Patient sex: F
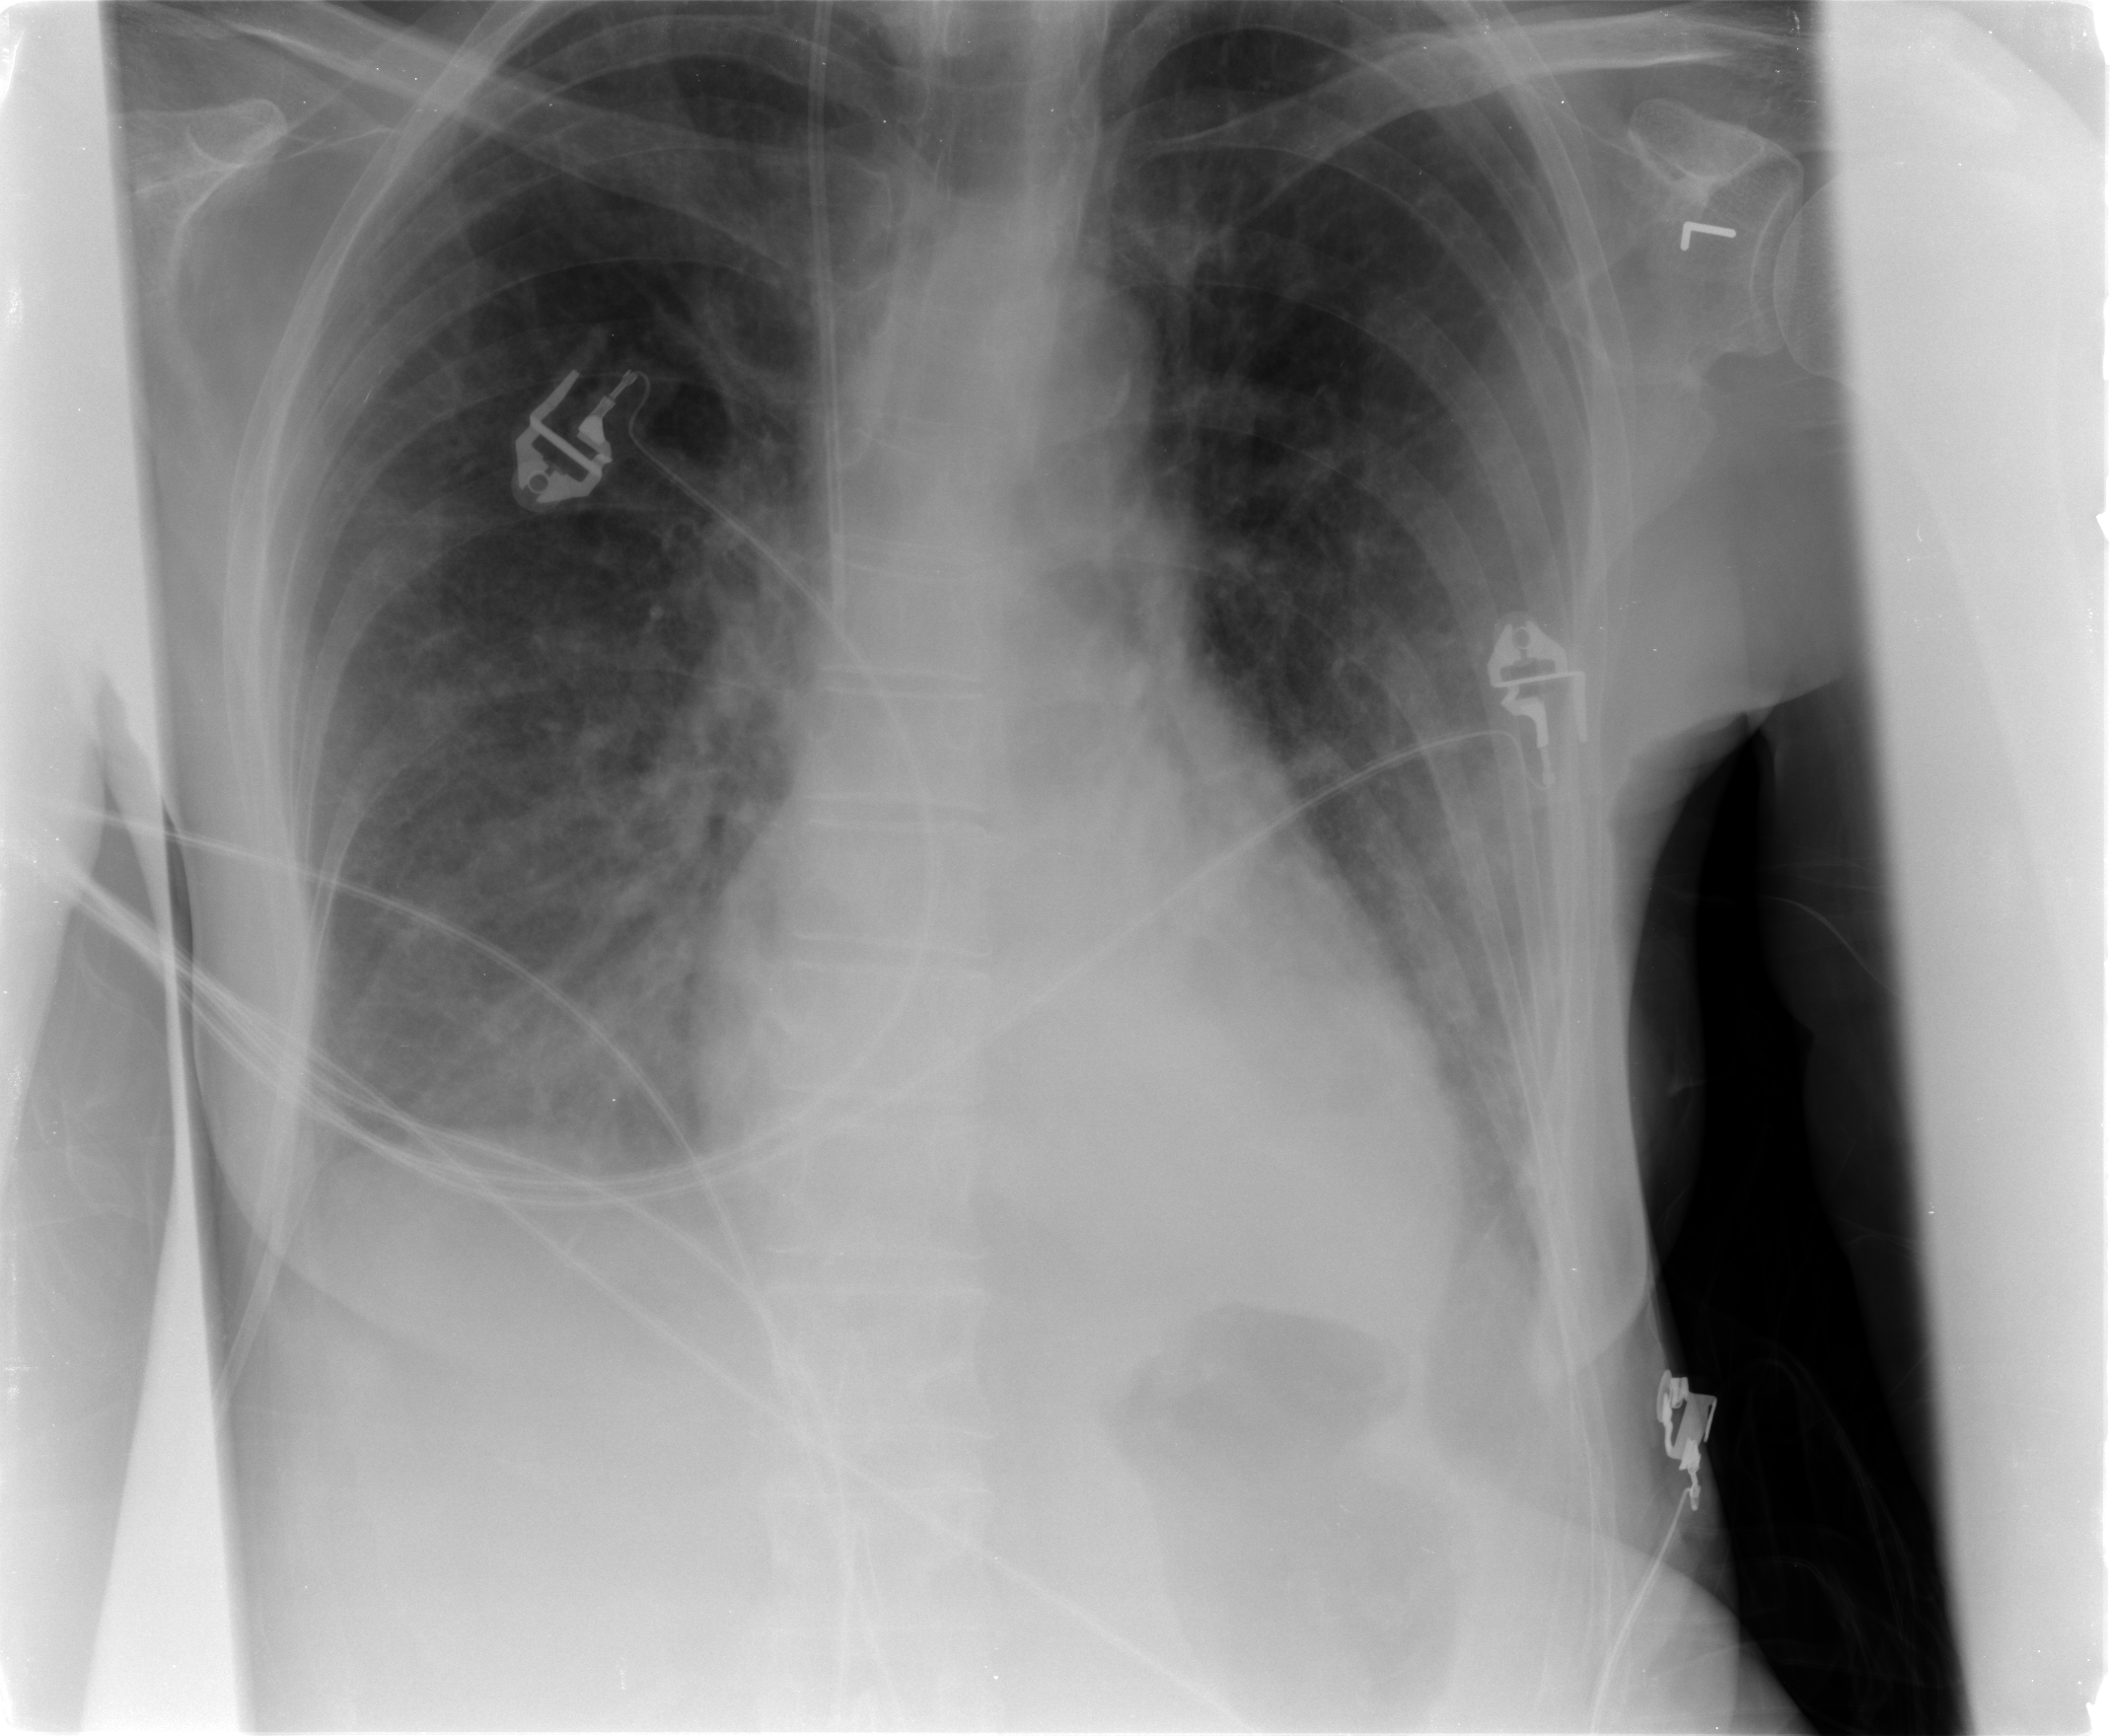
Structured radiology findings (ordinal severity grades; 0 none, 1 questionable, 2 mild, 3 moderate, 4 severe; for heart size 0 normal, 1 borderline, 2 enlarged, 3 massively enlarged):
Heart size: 0
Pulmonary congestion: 2
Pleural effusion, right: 2
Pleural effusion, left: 2
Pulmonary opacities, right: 2
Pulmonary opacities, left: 2
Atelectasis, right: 2
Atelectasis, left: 2